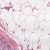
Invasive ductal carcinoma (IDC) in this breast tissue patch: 1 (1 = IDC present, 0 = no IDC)